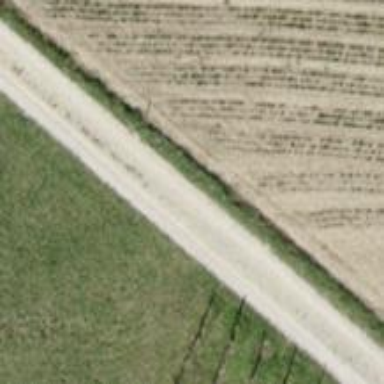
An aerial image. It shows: Track with compacted grade3 surface.